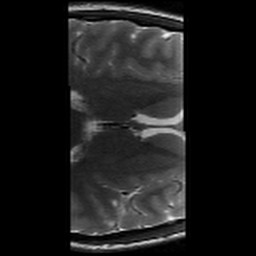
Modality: T2w
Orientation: axial
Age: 23
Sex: female
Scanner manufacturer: siemens
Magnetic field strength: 3 T
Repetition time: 8.02 s
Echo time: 0.08 s